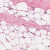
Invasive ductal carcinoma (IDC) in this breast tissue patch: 0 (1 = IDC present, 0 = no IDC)